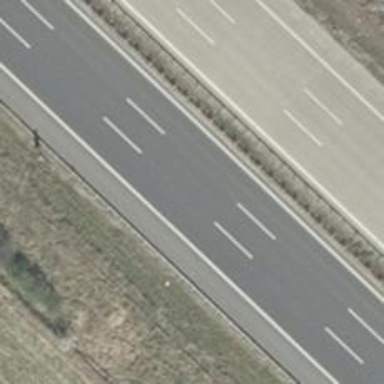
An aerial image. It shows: Asphalt motorway.